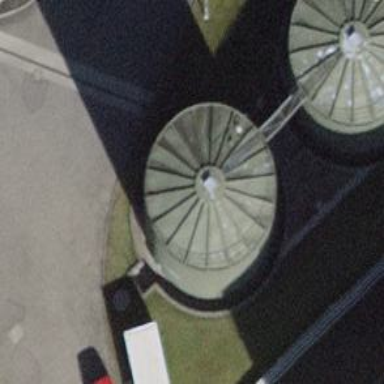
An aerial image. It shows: Storage tank that is man-made.